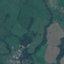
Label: Pasture